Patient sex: M
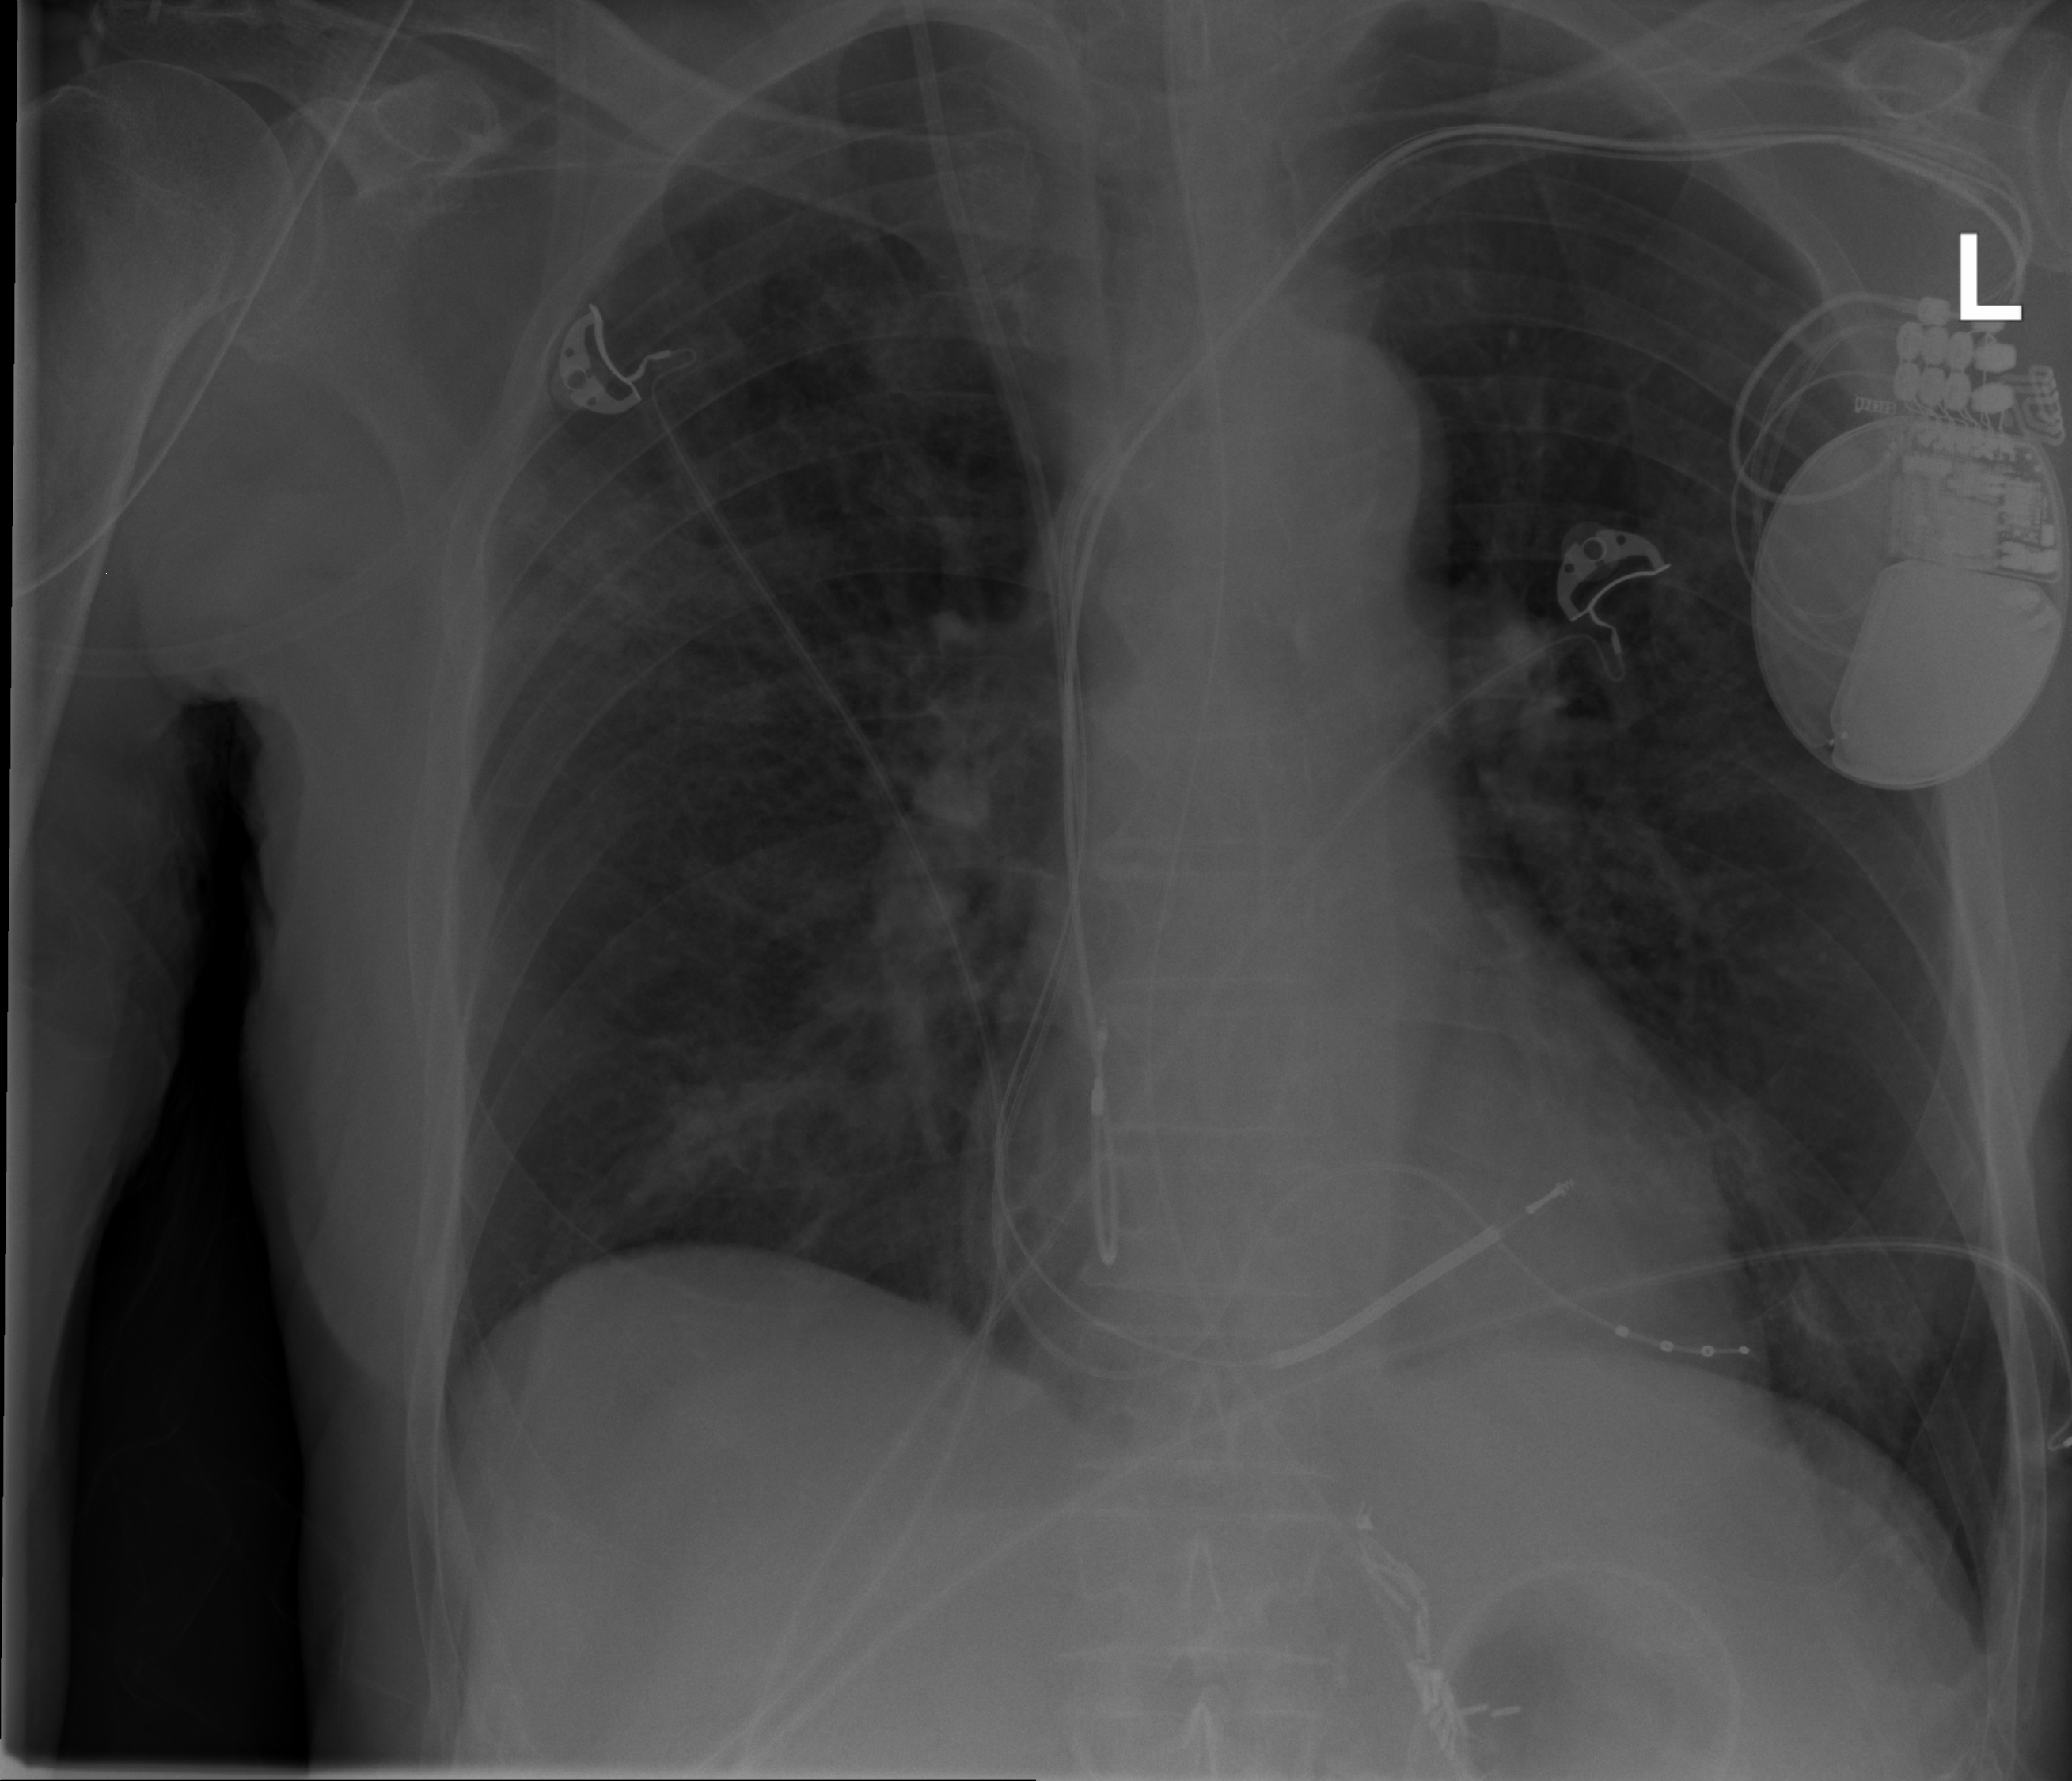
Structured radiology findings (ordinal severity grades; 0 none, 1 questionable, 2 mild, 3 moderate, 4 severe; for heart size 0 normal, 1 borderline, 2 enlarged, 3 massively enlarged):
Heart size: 0
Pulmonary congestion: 0
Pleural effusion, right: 0
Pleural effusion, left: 0
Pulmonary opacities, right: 2
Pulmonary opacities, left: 0
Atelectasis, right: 0
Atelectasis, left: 0